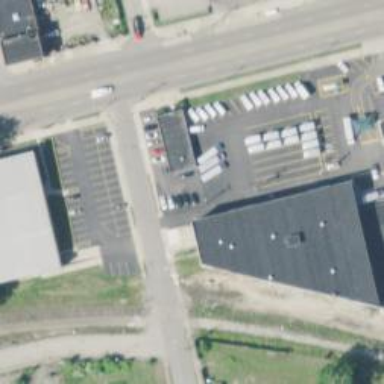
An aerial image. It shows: Storage rental shop located in building.